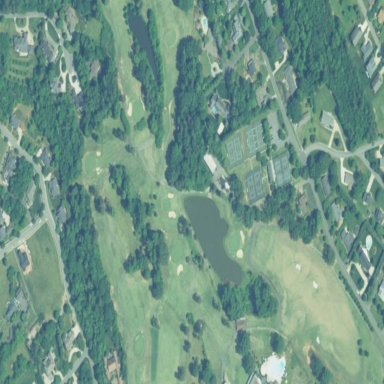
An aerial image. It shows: Golf course surrounded by greenery.